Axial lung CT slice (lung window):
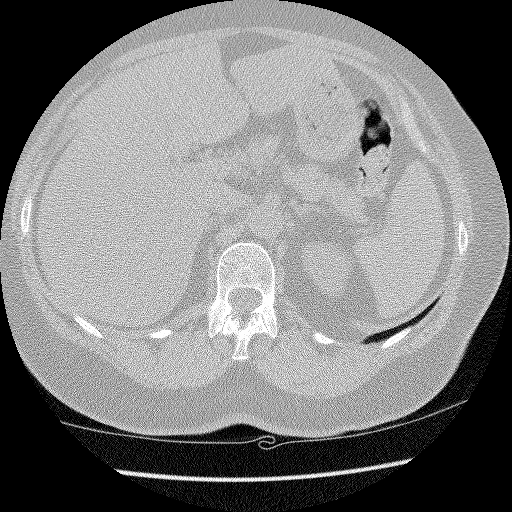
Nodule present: no